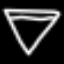
Label: diamond